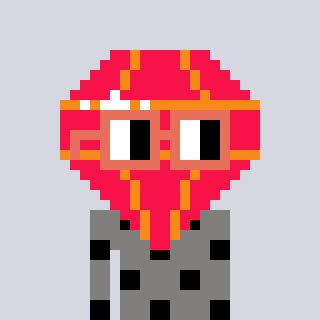
a pixel art character with square orange glasses, a red diamond-shaped head and a bluegrey-colored body on a cool background